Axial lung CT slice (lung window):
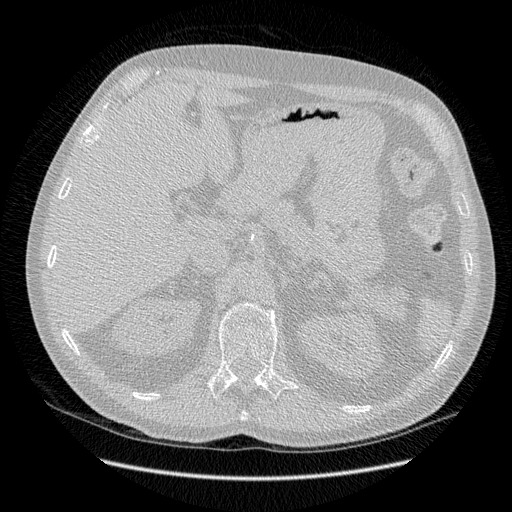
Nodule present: no